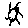
Label: sun